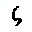
Label: 5